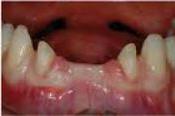
Condition: hypodontia